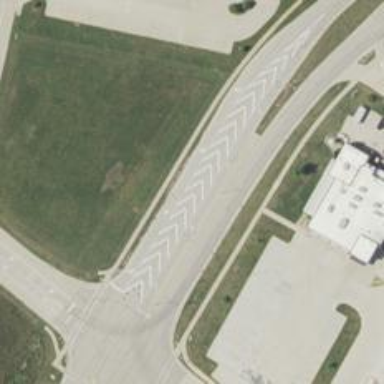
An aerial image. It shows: Road marking featuring gore chevron.